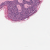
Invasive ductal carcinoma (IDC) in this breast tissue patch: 0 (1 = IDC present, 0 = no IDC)